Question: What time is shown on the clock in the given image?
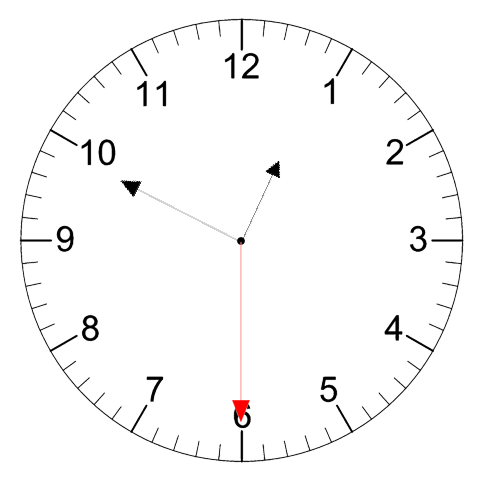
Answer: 12:49:30